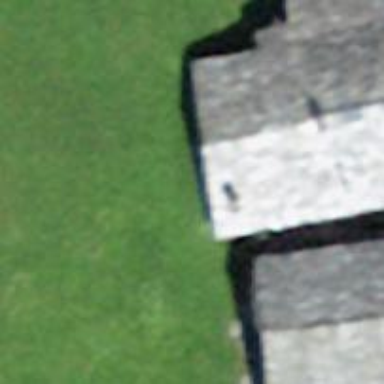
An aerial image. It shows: Isolated dwelling in remote location.